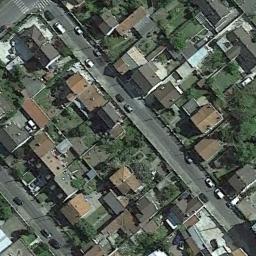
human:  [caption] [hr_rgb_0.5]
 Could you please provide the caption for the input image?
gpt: There are a lot of trees in the residential area and a road nearby .

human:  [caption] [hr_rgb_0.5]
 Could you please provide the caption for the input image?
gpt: In densely populated areas there are many roads and neatly arranged houses and trees as well as large lawns and many vehicles .

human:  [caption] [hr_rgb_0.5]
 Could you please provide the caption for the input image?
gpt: The dense residential is on the grass next to the road and trees .

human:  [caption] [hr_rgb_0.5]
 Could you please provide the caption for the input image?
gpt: A dense residential area has a lot of greenery and lots of houses neatly arranged .

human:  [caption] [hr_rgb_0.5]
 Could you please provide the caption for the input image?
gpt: There are some brown buildings on dense residential area .